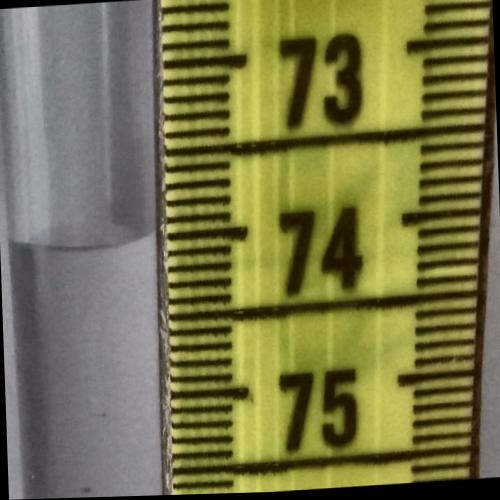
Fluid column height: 74.0 cm